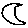
Label: moon